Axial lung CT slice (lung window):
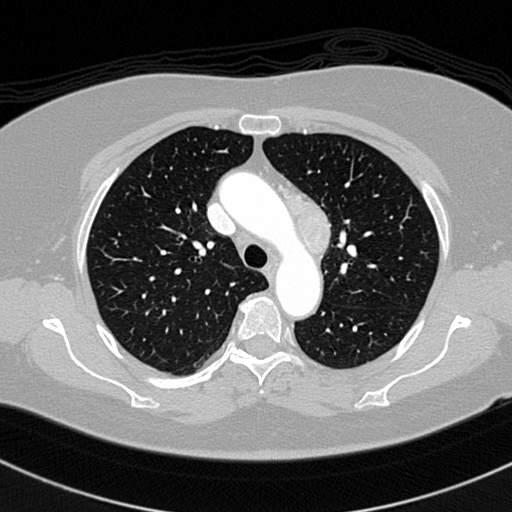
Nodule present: no